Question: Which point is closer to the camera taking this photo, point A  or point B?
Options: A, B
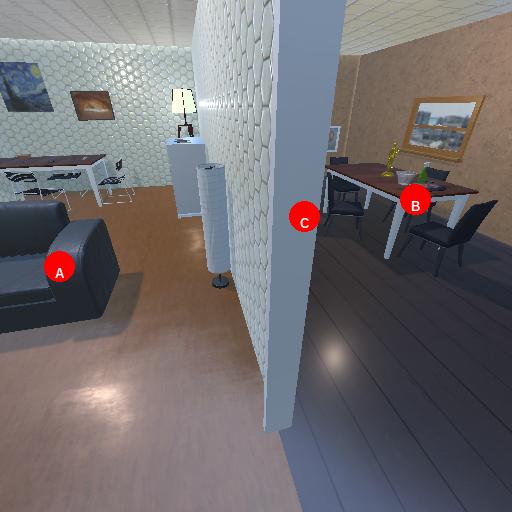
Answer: A